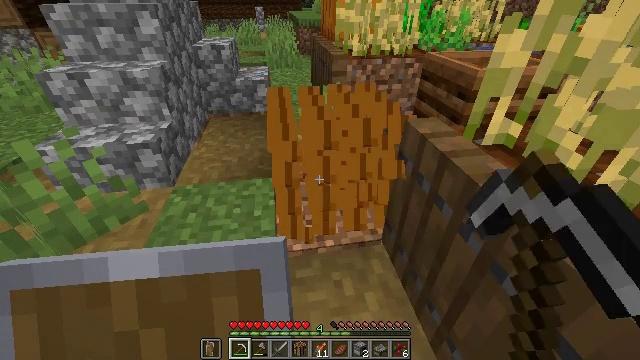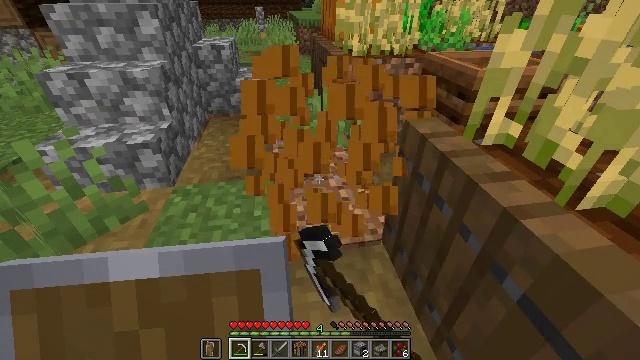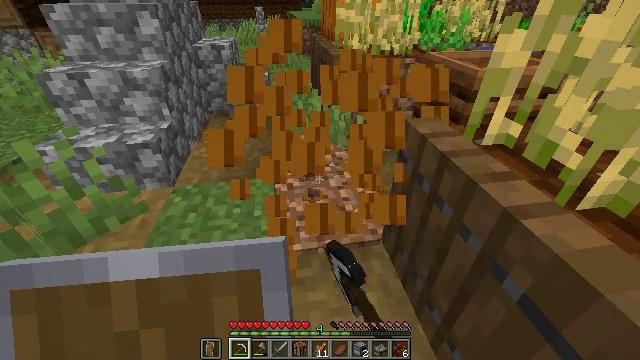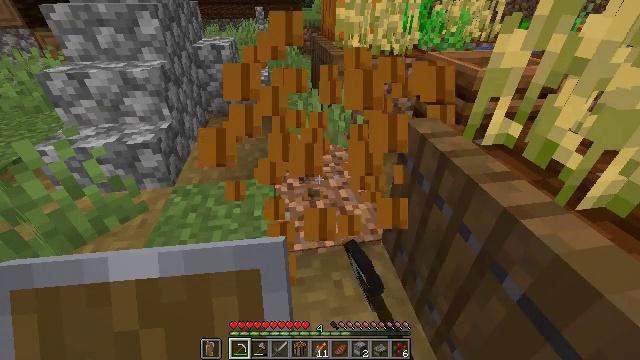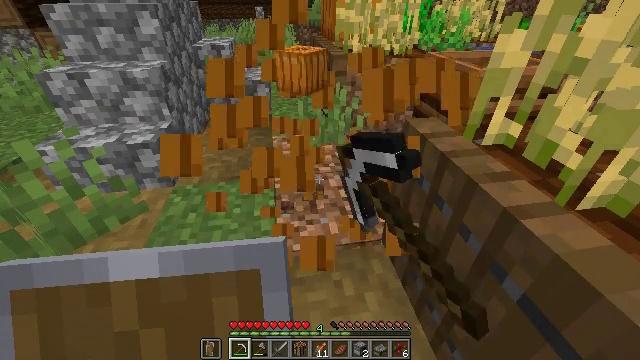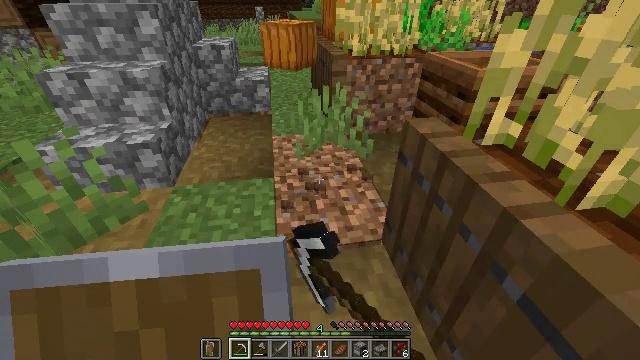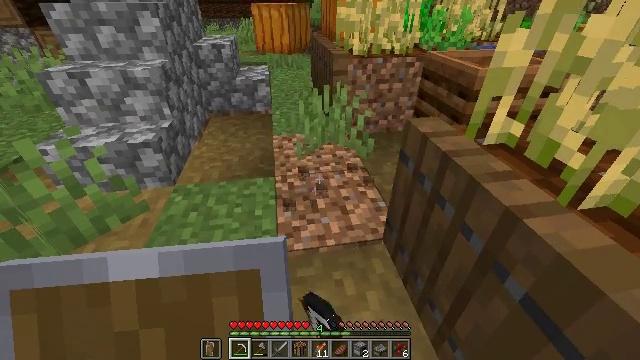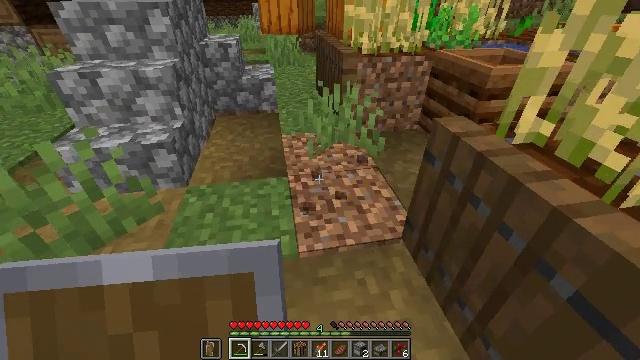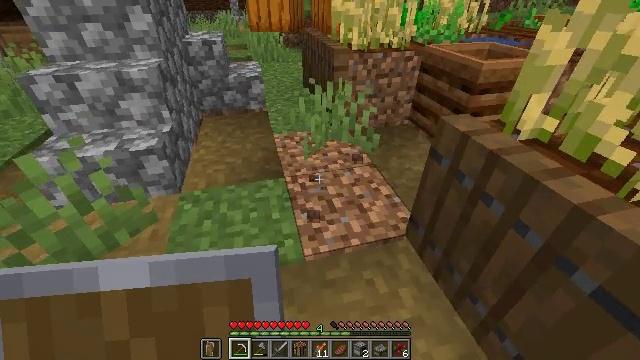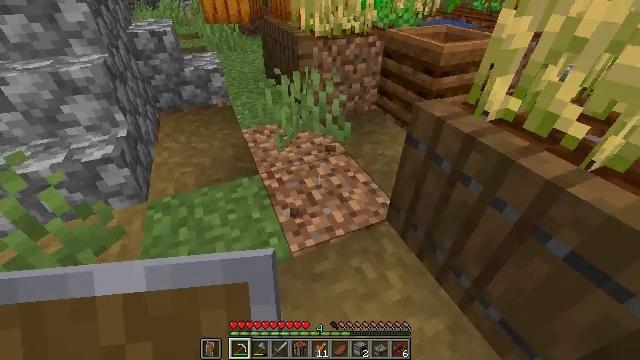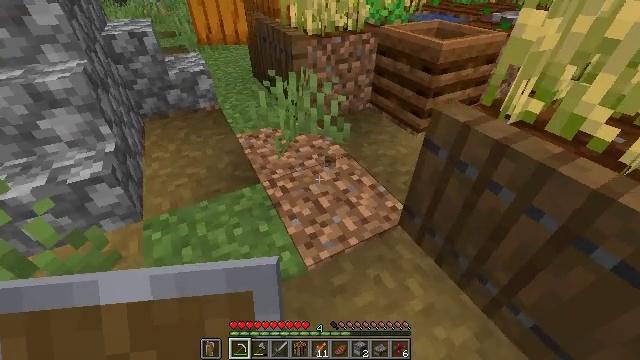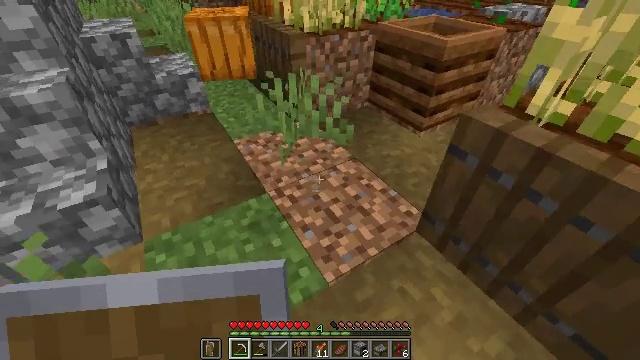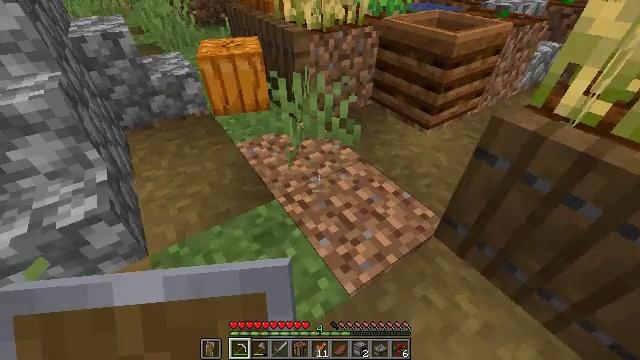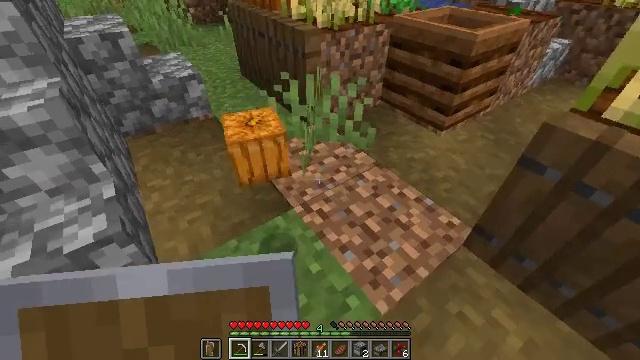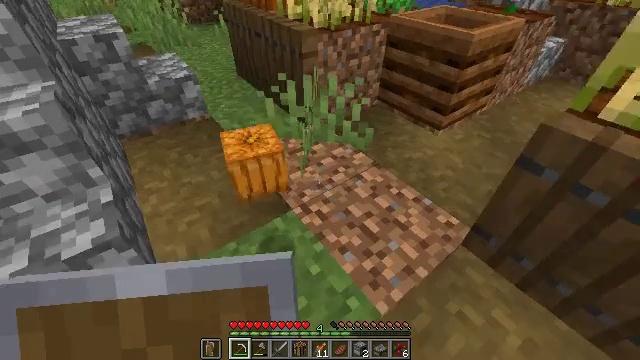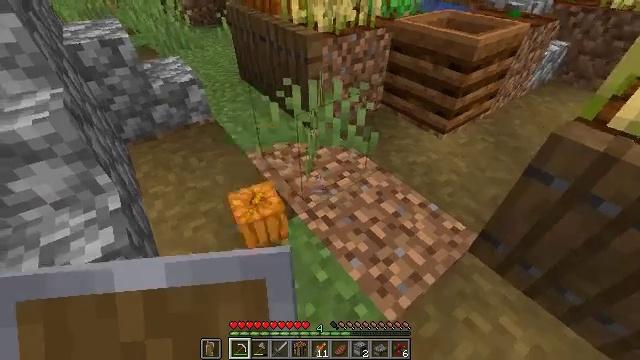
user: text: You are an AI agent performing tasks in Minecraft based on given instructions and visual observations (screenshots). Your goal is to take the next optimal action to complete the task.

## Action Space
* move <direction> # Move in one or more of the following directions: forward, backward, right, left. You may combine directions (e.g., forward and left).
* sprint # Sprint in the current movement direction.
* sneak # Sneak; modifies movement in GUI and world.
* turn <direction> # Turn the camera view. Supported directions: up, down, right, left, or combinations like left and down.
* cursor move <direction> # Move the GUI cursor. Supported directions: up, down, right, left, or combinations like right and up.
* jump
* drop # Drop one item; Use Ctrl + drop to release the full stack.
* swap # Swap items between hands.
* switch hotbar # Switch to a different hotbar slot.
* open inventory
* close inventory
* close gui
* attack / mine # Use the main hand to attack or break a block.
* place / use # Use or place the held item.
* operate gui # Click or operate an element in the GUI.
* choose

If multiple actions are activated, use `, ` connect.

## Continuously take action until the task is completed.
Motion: motion action
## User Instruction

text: Attack the pumpkin to gather it.
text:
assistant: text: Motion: attack / mine
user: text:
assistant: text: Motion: attack / mine
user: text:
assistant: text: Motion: attack / mine
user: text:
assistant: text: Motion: attack / mine
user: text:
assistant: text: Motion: attack / mine
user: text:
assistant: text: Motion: move left
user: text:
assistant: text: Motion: move left, turn right
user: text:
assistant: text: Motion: move forward and move left, turn right
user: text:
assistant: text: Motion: move forward and move left, turn right and down
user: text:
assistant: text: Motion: move forward and move left, turn right
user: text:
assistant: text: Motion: move forward and move left, turn right
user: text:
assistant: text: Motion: move forward and move left, turn right
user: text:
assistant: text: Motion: turn right
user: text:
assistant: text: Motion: no_op
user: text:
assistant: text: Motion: no_op
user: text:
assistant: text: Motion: no_op
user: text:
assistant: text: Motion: no_op
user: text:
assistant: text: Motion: open inventory
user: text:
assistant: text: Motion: open inventory
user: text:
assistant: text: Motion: open inventory
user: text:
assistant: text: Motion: no_op
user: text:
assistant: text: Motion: no_op
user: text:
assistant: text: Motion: cursor move down
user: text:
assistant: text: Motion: no_op
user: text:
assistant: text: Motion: no_op
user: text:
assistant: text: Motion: cursor move right
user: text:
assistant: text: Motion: cursor move down
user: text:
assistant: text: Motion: cursor move left and down
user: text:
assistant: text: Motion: no_op
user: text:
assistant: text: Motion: no_op